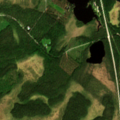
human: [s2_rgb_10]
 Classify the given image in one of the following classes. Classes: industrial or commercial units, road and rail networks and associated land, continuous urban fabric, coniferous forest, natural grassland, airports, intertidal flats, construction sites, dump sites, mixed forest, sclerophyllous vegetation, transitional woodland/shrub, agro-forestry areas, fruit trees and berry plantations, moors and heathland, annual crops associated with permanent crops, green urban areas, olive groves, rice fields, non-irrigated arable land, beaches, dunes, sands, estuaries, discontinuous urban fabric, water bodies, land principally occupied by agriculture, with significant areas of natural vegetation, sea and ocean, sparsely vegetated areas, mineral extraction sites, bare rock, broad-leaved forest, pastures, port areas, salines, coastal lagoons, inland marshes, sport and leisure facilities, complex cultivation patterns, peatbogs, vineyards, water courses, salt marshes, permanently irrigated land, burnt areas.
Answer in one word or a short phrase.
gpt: coniferous forest, mixed forest, peatbogs, water bodies